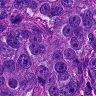
Metastatic tissue present: yes